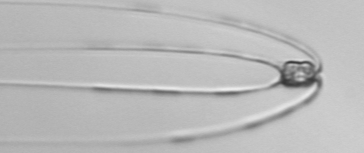
Label: Chaetoceros_peruvianis